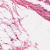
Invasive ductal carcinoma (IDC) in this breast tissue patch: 0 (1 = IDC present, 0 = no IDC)